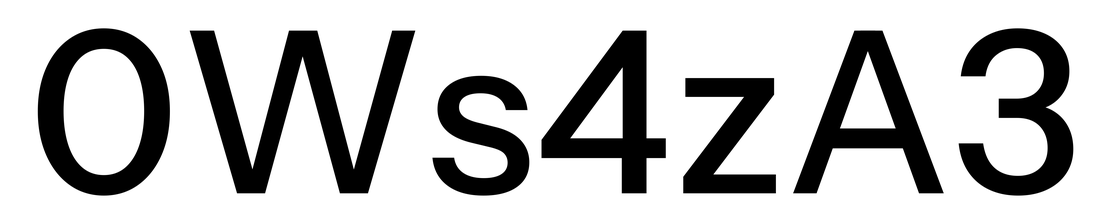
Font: InstrumentSans_Medium